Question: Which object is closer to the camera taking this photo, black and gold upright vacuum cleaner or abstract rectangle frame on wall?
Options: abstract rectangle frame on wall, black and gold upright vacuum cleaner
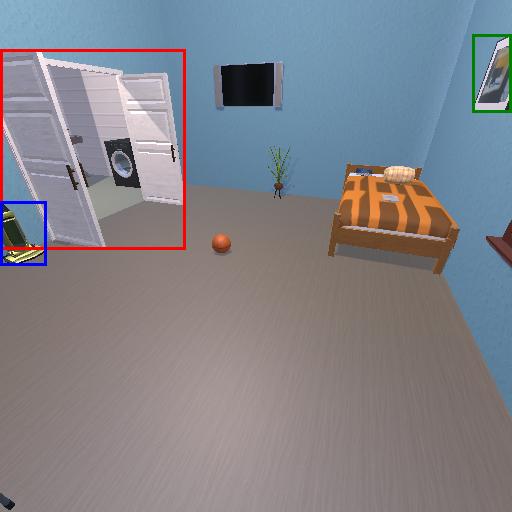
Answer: abstract rectangle frame on wall